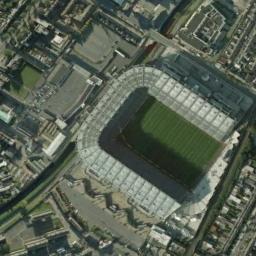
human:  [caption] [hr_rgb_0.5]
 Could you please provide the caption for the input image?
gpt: Square stadium surrounded in the middle of residential area .

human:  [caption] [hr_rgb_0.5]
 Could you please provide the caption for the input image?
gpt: There are many buildings beside the stadium .

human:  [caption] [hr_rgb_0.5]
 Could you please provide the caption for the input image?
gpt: The stadium is next to some buildings and grass .

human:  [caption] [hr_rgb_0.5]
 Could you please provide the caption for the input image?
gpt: This stadium has a row of white signs on each side .

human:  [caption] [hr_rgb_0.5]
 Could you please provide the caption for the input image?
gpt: There are many buildings around the stadium .